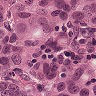
Metastatic tissue present: yes